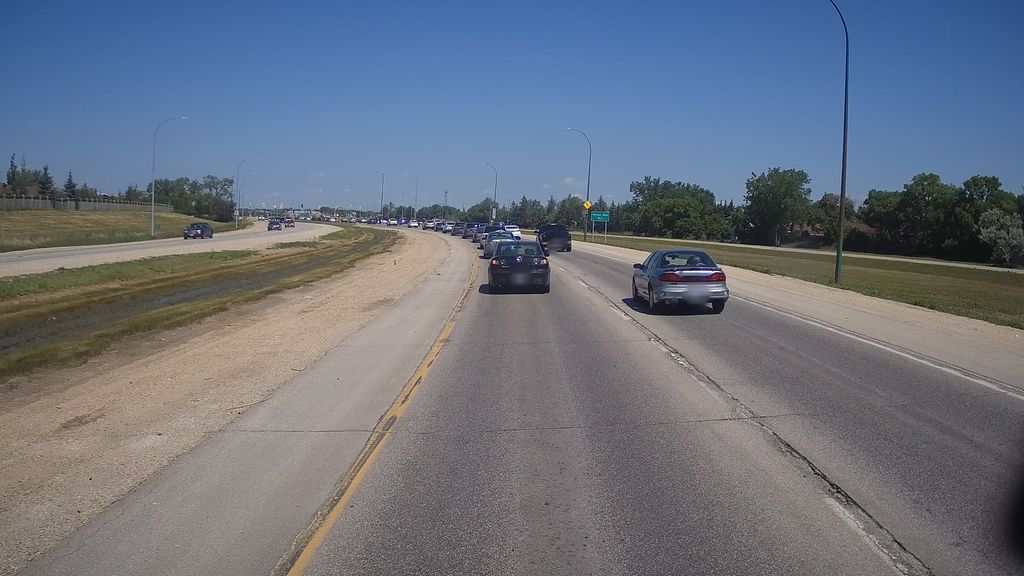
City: winnipeg